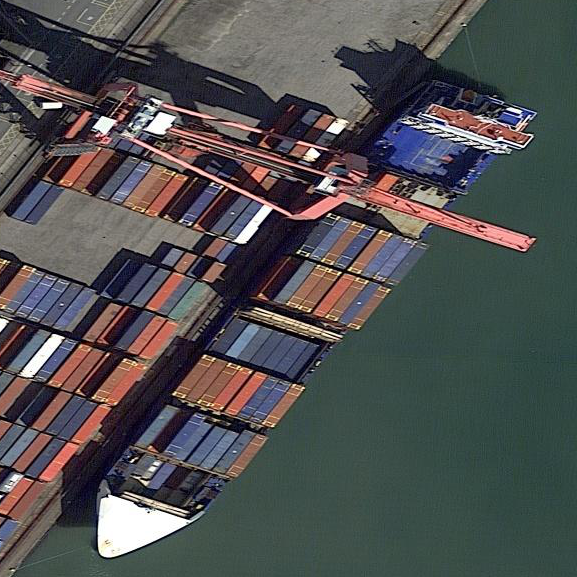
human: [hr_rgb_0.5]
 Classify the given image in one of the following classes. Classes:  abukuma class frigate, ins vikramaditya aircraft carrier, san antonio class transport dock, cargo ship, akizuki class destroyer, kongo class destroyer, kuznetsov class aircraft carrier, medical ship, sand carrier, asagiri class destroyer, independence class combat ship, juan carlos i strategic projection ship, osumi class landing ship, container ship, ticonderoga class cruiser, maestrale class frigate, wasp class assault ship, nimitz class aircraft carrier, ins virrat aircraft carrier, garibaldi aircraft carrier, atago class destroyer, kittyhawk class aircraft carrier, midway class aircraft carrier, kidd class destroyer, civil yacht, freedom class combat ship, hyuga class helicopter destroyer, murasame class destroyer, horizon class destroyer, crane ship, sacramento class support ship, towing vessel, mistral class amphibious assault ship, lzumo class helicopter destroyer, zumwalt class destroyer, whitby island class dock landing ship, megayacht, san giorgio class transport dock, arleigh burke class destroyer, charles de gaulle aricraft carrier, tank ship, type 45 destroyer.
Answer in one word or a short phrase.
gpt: Container ship